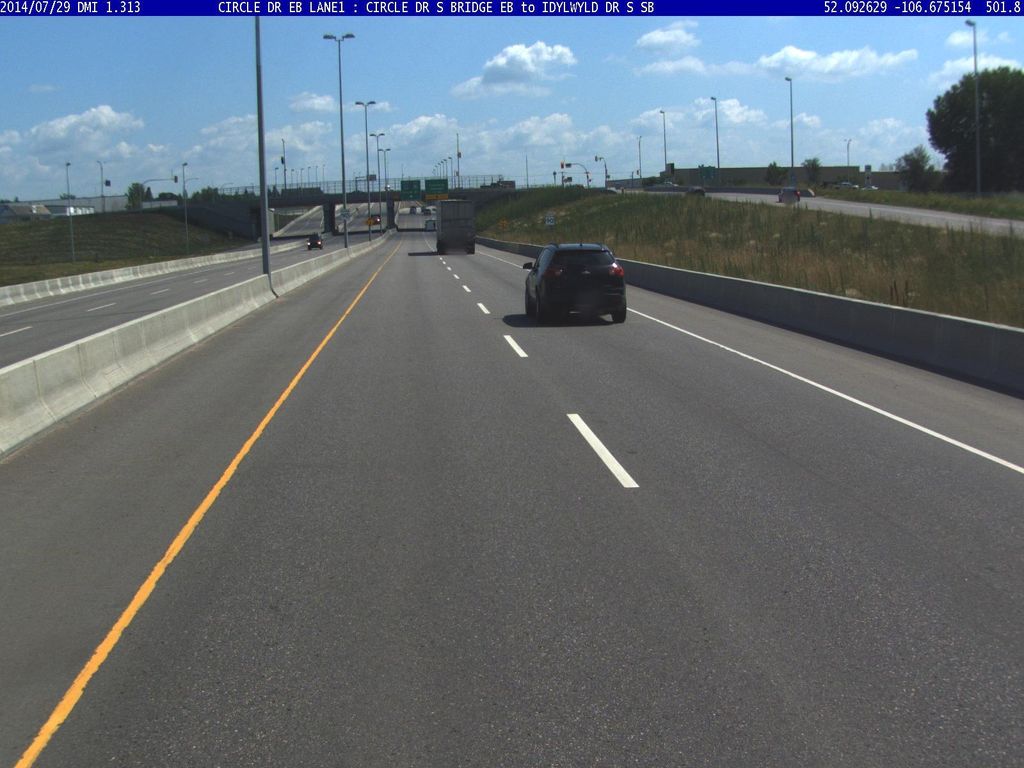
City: saskatoon